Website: crate-barrel
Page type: billing-address
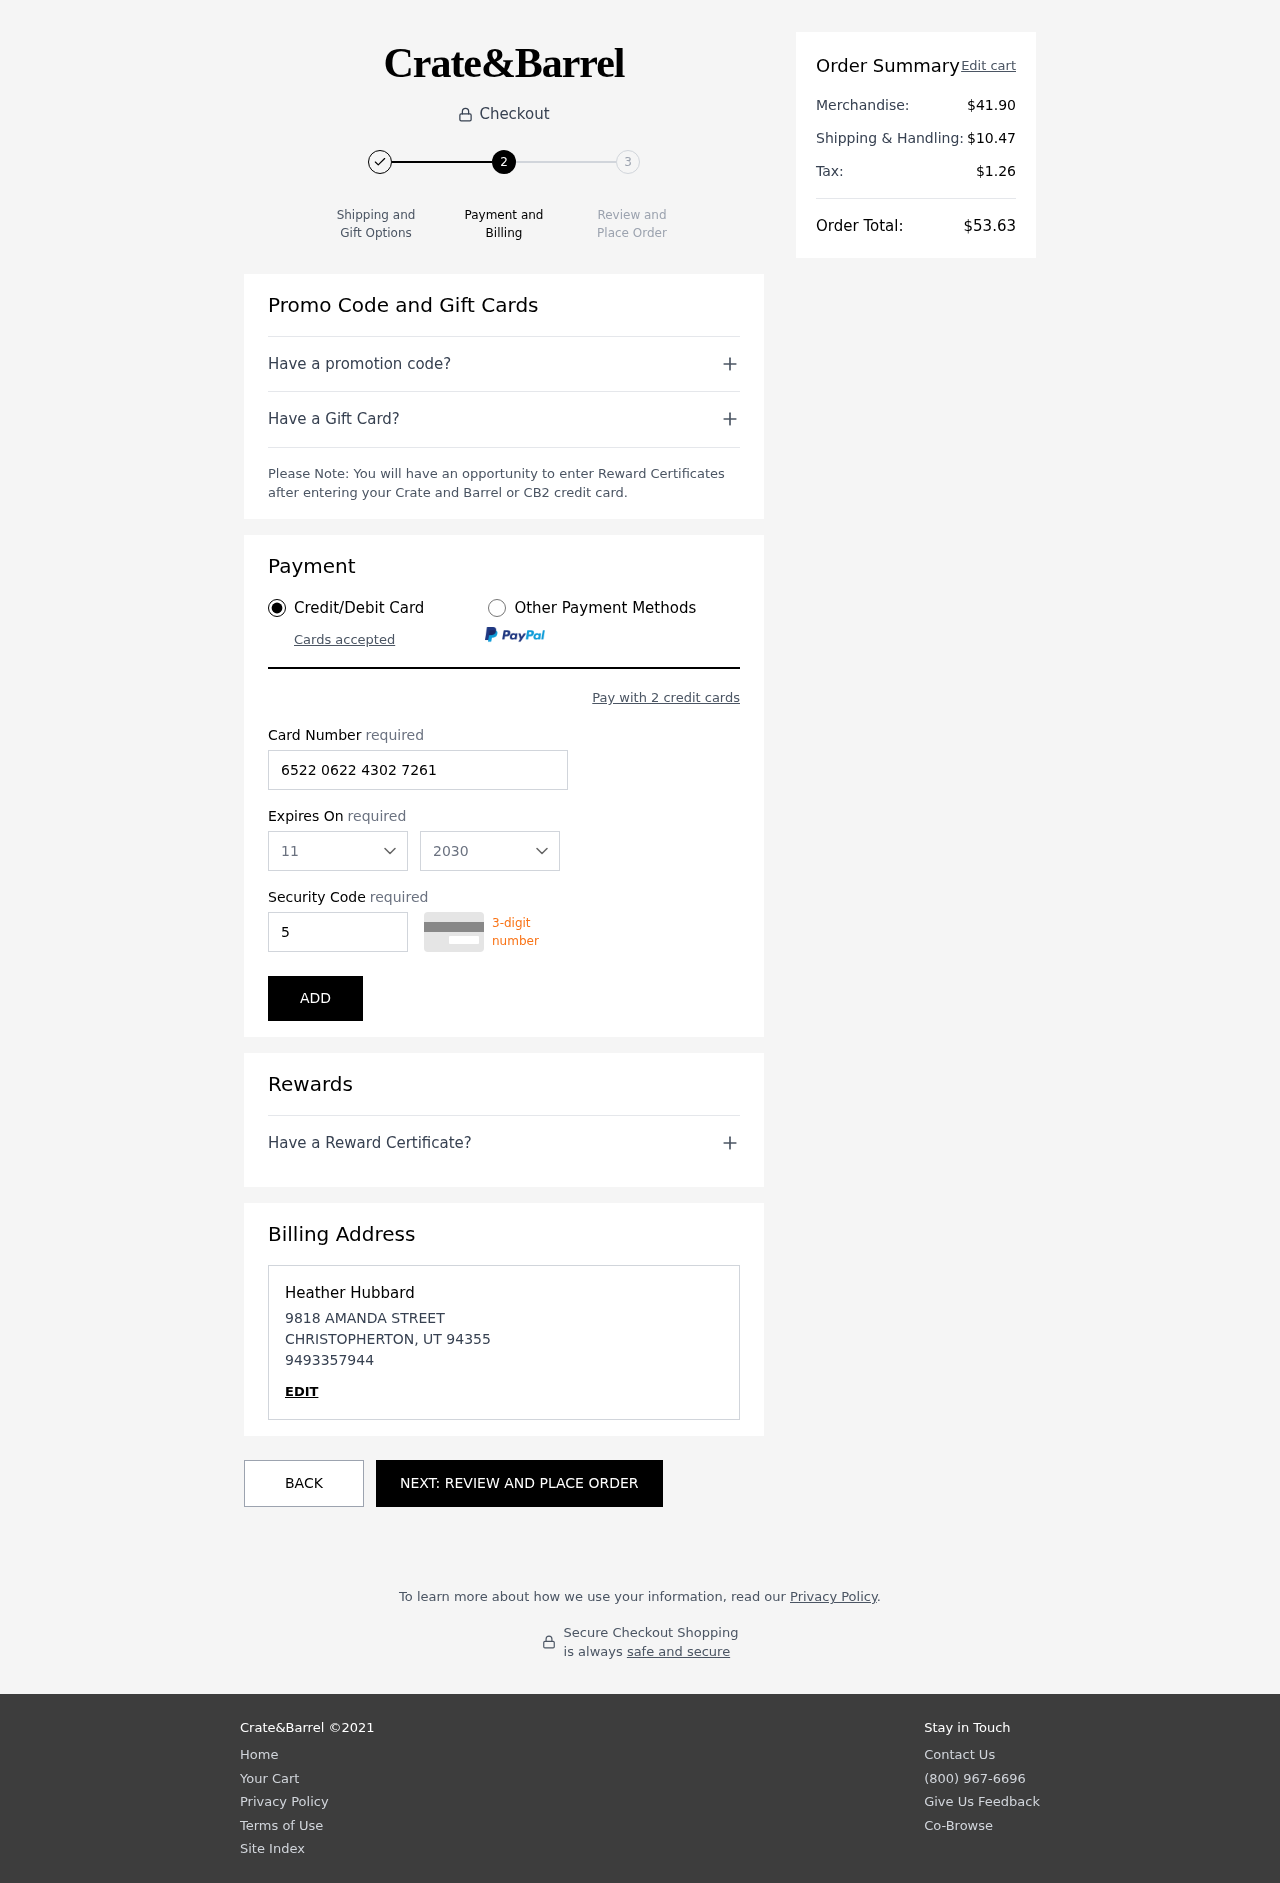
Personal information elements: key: PII_CARD_CVV
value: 546
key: PII_CARD_EXPIRY_MONTH
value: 11
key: PII_CARD_EXPIRY_YEAR
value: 30
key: PII_CARD_NUMBER
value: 6522 0622 4302 7261
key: PII_CITY
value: CHRISTOPHERTON
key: PII_FULLNAME
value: Heather Hubbard
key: PII_PHONE
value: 9493357944
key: PII_POSTCODE
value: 94355
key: PII_STATE_ABBR
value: UT
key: PII_STREET
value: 9818 AMANDA STREET
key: PII_FIRSTNAME
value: Heather
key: PII_LASTNAME
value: Hubbard
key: PII_PHONE_LINE
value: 7944
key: PII_PHONE_SUFFIX
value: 7944
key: PII_POSTCODE_FULL
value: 94355
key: PII_PHONE2
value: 9493357944
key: PII_PHONE3
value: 9493357944
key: PII_FULLNAME2
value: Heather Hubbard
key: PII_FULLNAME3
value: Heather Hubbard
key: PII_FIRSTNAME2
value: Heather
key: PII_FIRSTNAME3
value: Heather
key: PII_LASTNAME2
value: Hubbard
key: PII_LASTNAME3
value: Hubbard
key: PII_FIRSTNAME_DERIVED
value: Heather
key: PII_LASTNAME_DERIVED
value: Hubbard
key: PII_PHONE_NUMERIC
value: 9493357944
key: PII_PHONE_LINE_NUMERIC
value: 7944
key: PII_PHONE_SUFFIX_NUMERIC
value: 7944
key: PII_POSTCODE_NUMERIC
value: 94355
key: PII_PHONE2_NUMERIC
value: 9493357944
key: PII_PHONE3_NUMERIC
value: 9493357944
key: PII_FULLNAME_DERIVED
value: Heather Hubbard
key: PII_NAME_FULL_DERIVED
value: Heather Hubbard
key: PII_PHONE_DIGITS
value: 9493357944
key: PII_PHONE_LAST4
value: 7944
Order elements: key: ORDER_SUBTOTAL
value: $41.90
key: ORDER_SHIPPING_COST
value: $10.47
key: ORDER_TAX
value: $1.26
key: ORDER_TOTAL
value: $53.63